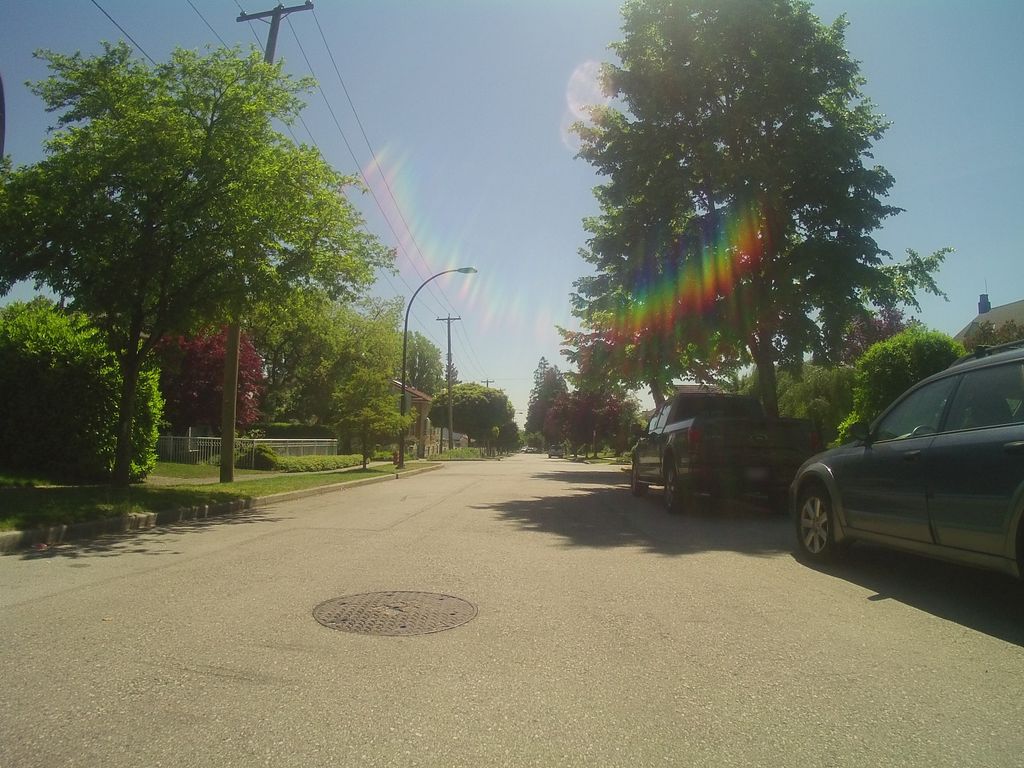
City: vancouver